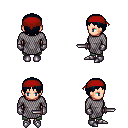
a pixel art fantasy rpg character, female body template, human, light skin, chain mail, teal pants, raven plain hairstyle, red bandana, metal gloves, metal boots, dagger, four views (front, back, left, right), 2x2 character sprite sheet, small pixel art, hard edges, no anti-aliasing